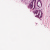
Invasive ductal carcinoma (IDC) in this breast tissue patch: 1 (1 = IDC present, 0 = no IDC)